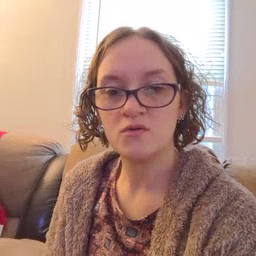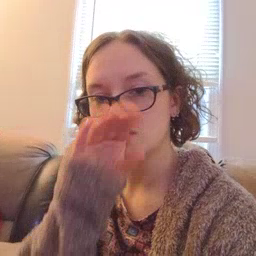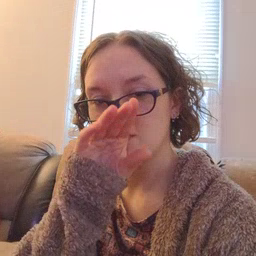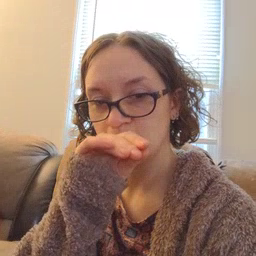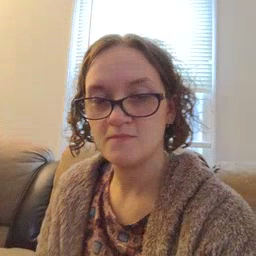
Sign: goose